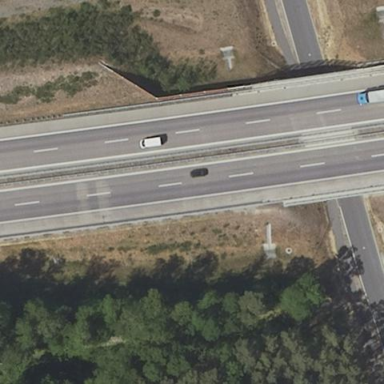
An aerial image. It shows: Bridge with beam structure.